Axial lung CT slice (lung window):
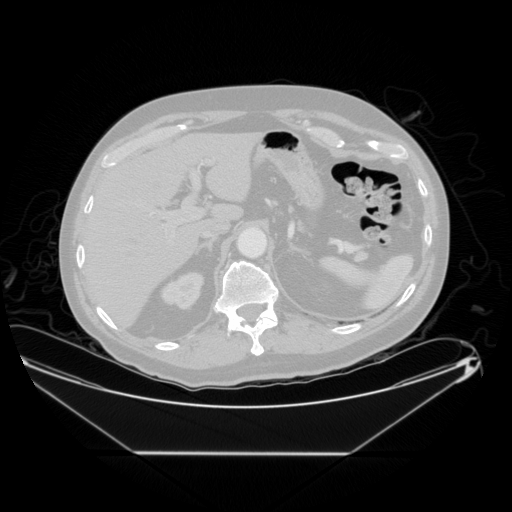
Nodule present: no